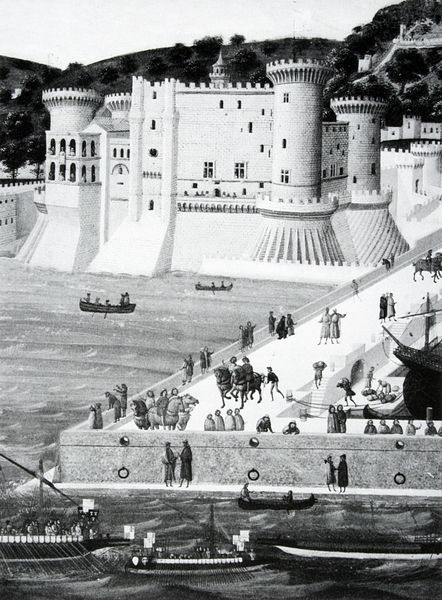
Titel: Pala Strozzi, Detail mit dem Hafen Neapels, dem Castel Nuovo und dem Mastio Angioino
Künstler: unbekannt
Standort: Napoli
Institution: Galleria Nazionale di Capodimonte
Schlagwörter: berg, himmel, meer, wasser, weiß, bäume, fluss, frauen, landschaft, menschen, see, stadt, ufer, fenster, grau, hintergrund, männer, schwarz, straße, zeichnung, park, schloss, weg, leute, horizont, hügel, büsche, sträucher, land, händler, boot, boote, handel, pferd, pferde, reiter, ruder, turm, garten, küste, schiff, schiffe, segel, wellen, venedig, berge, mauer, kutsche, hafen, ladung, hafenmauer, kai, kaimauer, lastkahn, masten, promenade, quai, brandung, pier, arches, gathering, men, people, soldiers, stairs, steps, white, black, gray, grey, wall, windows, detail, ruderboot, ruderer, bestellt, zinnen, wände, burg, türme, festung, befestigt, schwarzweiß, flanieren, leben, mauern, horses, sky, mittelalter, boat, hill, hills, mountain, mountains, ocean, sea, ship, water, tower, trees, stadtmauer, konsolen, black and white, sträcuher, castle, boats, town, chateau, city, ruderboote, fort, strebewerk, walls, fundamente, harbor, medieval, horse, galeere, ships, uferweg, port, wasserburg, row, round, market, anegen, castillo, prommenade, schidde, spaziergäger, substruktionen, towers, sack, europe, galeeren, trade, persons, moat, rider, rowing, dock, fortress, fortification, oars, defence, rudder, navy, grat, naval, quay, fleet, backs, vorwerk, bastion, riviera, habor, notmeer, anglegen, galley